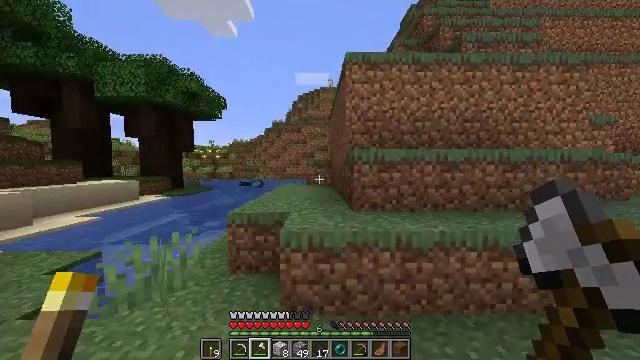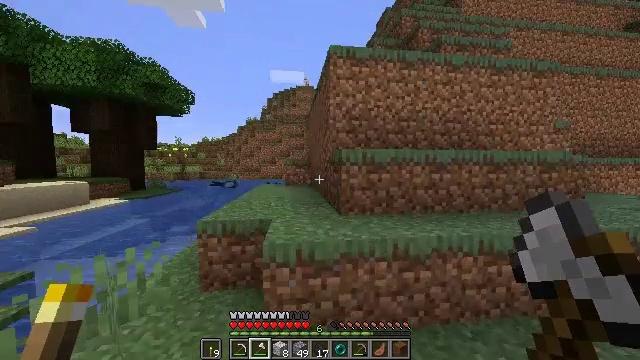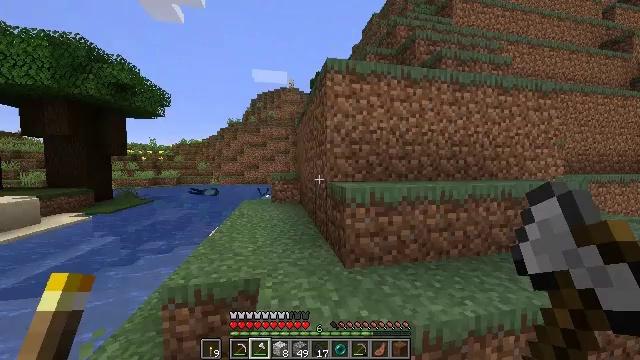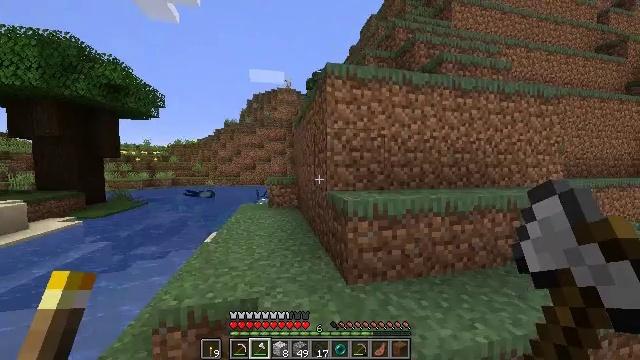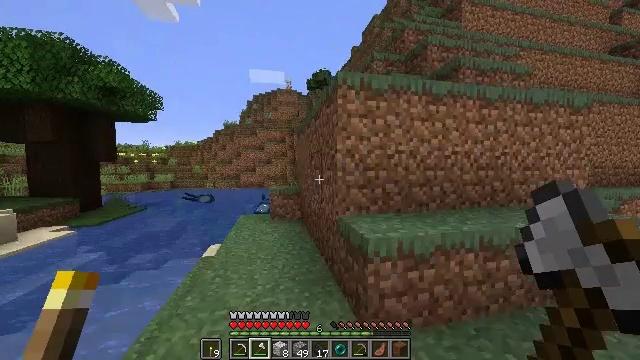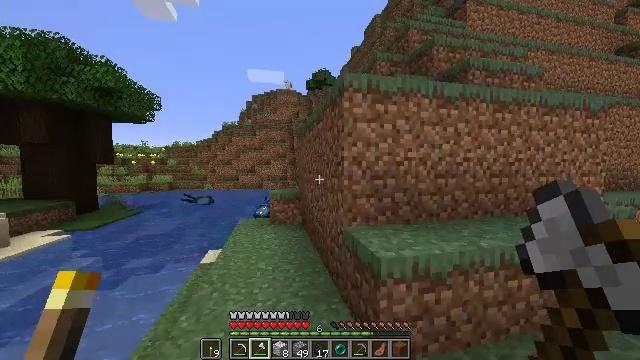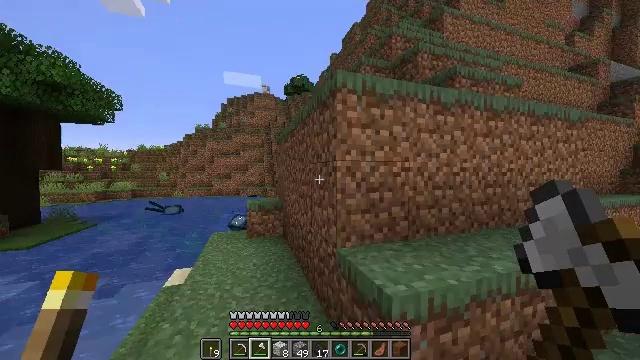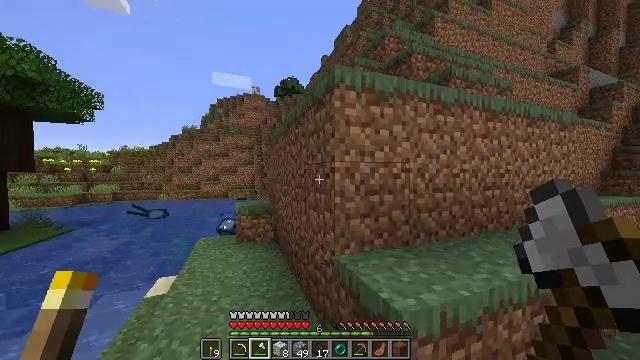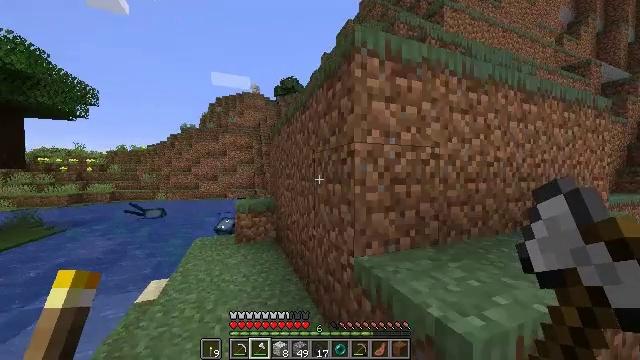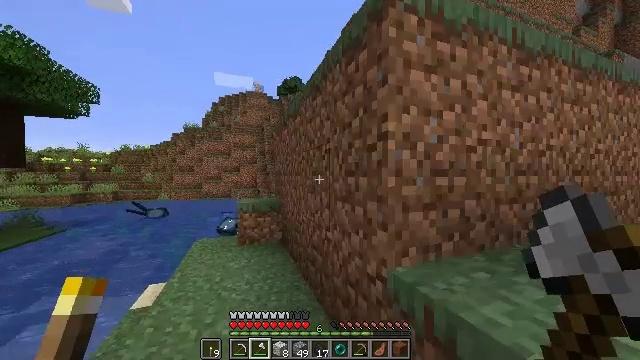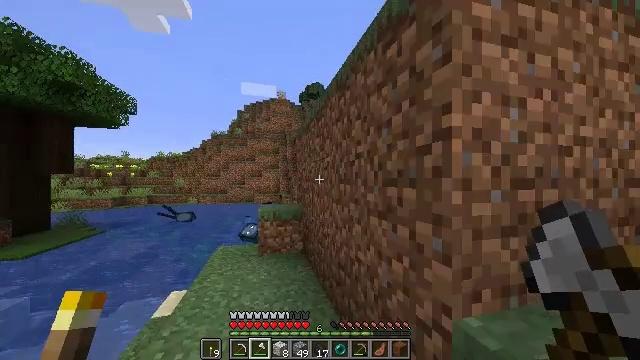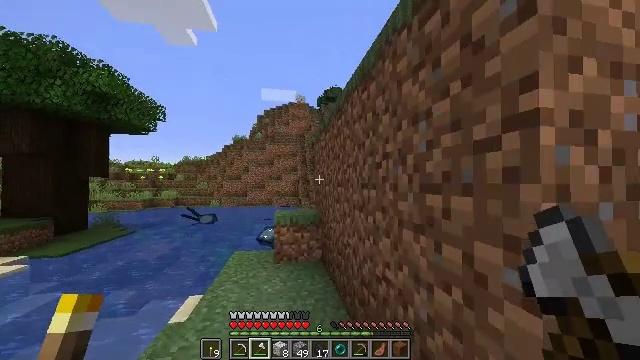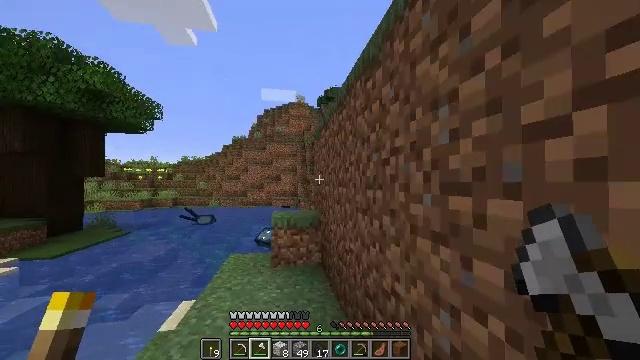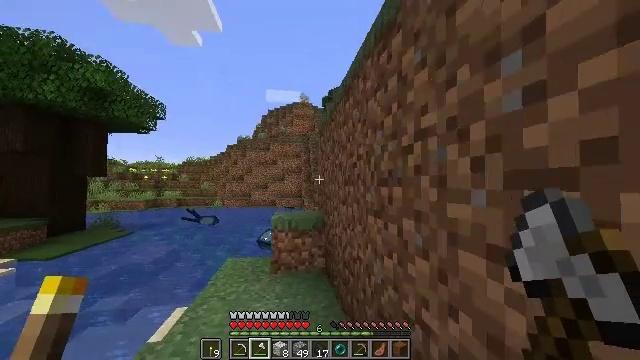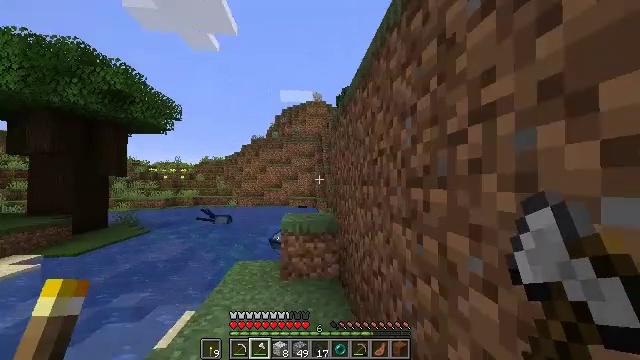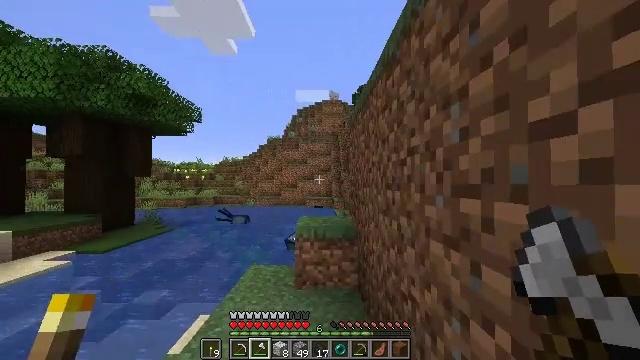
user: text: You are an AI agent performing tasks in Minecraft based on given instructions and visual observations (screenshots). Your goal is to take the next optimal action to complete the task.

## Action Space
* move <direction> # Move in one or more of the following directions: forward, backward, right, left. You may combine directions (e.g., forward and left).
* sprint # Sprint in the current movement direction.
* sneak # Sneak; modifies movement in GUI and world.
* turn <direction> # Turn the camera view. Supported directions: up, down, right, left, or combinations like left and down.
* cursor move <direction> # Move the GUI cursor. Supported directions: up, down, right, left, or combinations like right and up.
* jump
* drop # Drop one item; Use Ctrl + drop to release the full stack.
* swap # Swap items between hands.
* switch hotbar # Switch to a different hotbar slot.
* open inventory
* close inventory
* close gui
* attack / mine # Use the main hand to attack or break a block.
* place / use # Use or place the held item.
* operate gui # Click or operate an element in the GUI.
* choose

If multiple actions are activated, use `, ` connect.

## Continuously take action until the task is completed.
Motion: motion action
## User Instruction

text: Hunt animals.
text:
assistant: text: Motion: move forward, sprint, turn right, jump
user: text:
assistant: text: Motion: move forward, sprint, turn right, jump
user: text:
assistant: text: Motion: move forward, sprint, jump
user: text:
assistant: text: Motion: move forward, sprint, jump
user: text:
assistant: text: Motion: move forward, sprint, jump
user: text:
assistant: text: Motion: move forward, sprint, turn right and up
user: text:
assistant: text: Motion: move forward, sprint, turn right
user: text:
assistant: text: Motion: move forward, sprint
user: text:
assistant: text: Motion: move forward, sprint
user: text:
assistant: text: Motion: move forward, sprint, turn left and up
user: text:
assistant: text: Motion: move forward, sprint, turn left
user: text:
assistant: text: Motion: move forward, sprint
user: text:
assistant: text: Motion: move forward, sprint, turn left
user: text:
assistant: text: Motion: move forward, sprint, turn left
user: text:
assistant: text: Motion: move forward, sprint, turn left
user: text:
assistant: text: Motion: move forward, sprint
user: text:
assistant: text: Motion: move forward, sprint
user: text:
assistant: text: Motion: move forward, sprint
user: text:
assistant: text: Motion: move forward, sprint, turn right
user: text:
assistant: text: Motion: move forward, sprint, turn right, jump
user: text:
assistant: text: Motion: move forward, sprint, jump
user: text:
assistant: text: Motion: move forward, sprint, jump
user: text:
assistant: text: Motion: move forward, sprint, turn right, jump
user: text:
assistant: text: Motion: move forward, sprint, turn right
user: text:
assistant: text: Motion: move forward, sprint, turn right and down
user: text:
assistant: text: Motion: move forward, sprint, turn right and down
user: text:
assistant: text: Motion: move forward, sprint, turn right
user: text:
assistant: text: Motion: move forward, sprint, turn right
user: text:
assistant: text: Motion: move forward, sprint, turn right
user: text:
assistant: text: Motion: move forward, sprint, turn right